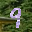
Label: 9